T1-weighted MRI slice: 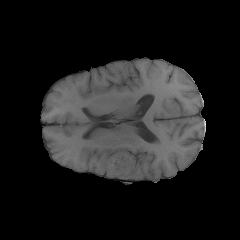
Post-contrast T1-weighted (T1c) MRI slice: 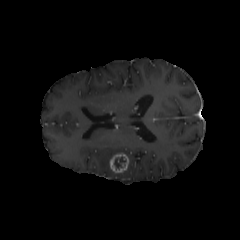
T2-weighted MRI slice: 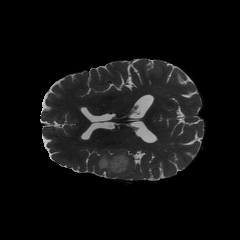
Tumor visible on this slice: yes